Field crop: maize
Growth stage: 2
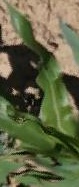
Species: maize